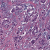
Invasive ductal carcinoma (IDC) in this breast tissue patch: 1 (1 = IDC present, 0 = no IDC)